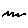
Label: zigzag